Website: walmart
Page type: address-validator
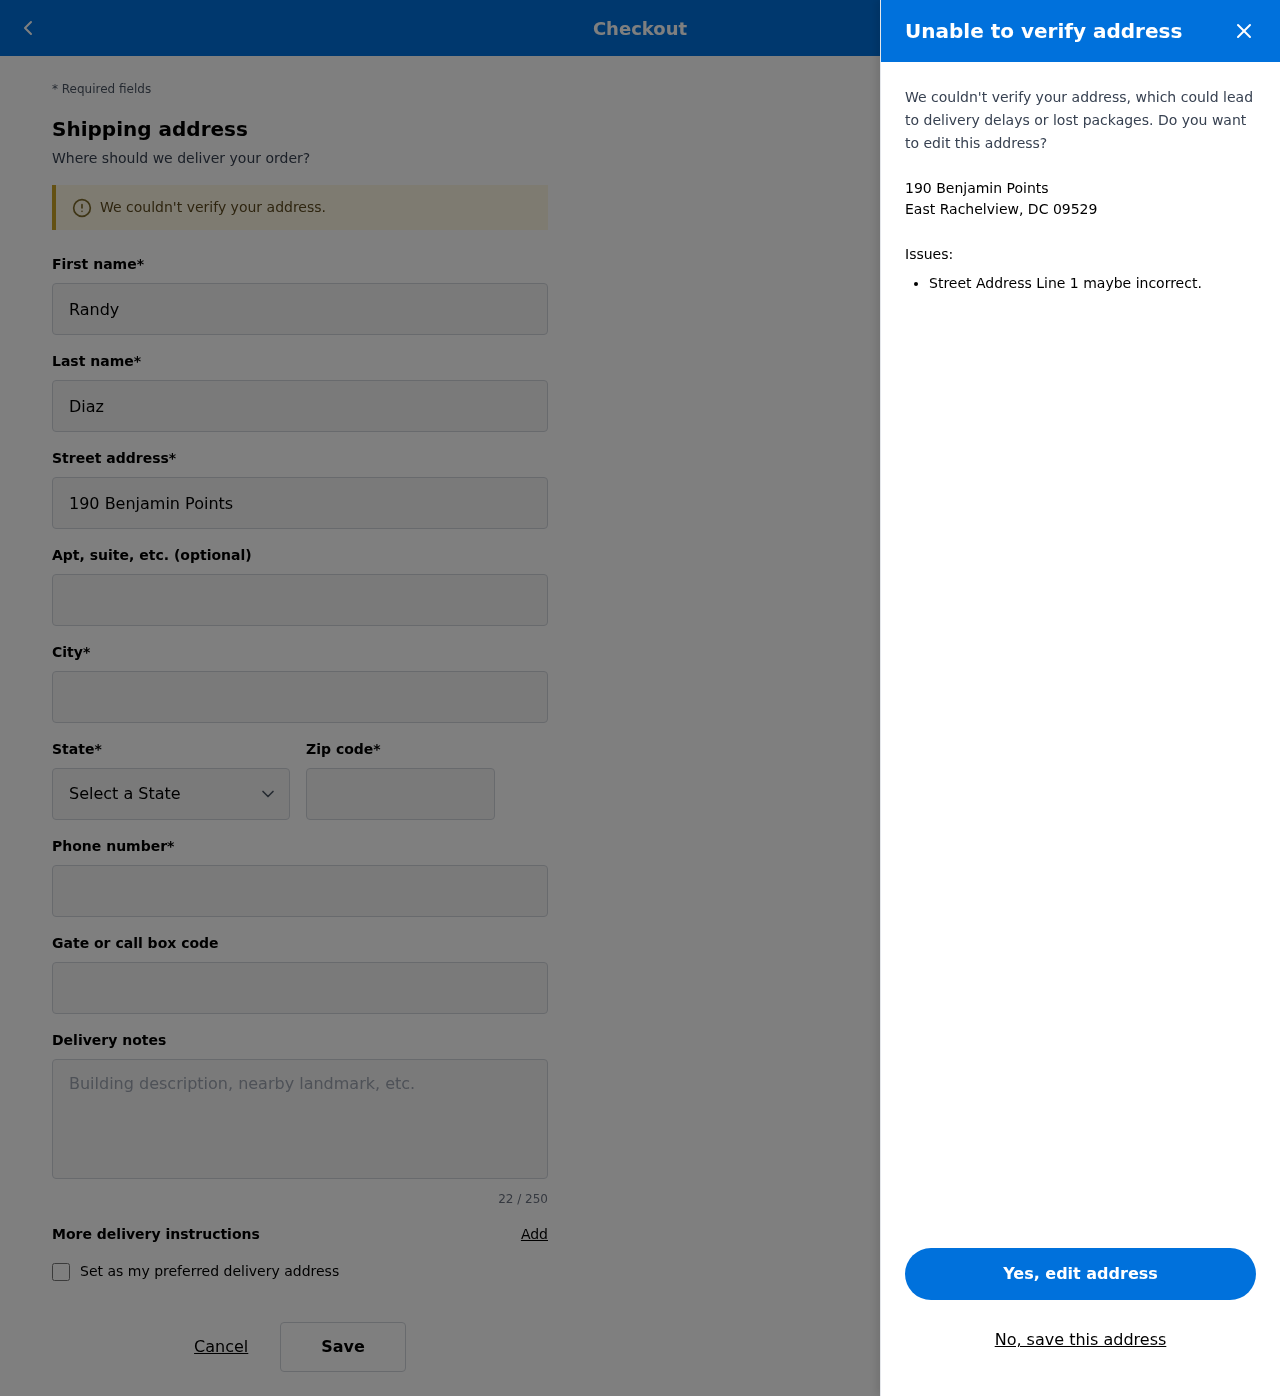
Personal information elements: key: PII_CITY_STATE_ZIP
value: East Rachelview, DC 09529
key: PII_DELIVERY_INSTRUCTIONS
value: Leave at side entrance
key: PII_STATE_ABBR
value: DC
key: PII_STREET
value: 190 Benjamin Points
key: PII_FIRSTNAME
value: Randy
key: PII_LASTNAME
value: Diaz
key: PII_CITY
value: East Rachelview
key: PII_POSTCODE
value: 09529
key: PII_PHONE
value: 4656031629
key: PII_SECURITY_CODE
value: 095